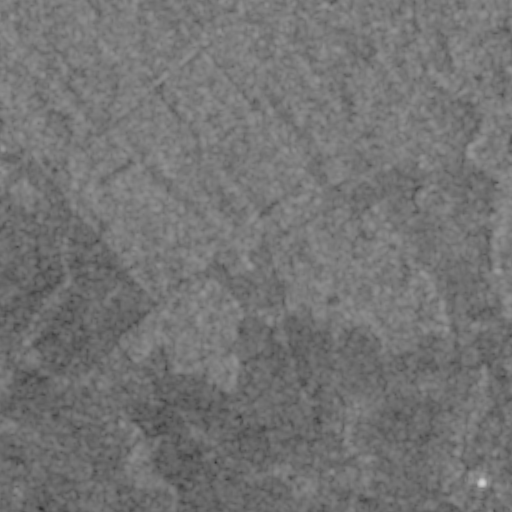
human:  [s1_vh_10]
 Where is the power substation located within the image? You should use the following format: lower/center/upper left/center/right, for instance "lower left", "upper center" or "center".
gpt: The power substation is located in the lower right of the image.
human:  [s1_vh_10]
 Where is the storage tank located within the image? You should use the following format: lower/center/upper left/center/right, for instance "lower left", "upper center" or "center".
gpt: The storage tank is located in the lower center of the image.
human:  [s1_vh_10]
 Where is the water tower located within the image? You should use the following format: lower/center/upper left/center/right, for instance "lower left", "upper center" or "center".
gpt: The water tower is located in the lower right of the image.
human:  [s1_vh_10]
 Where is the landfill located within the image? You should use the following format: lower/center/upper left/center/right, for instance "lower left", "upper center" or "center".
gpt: There is no landfill in the image.

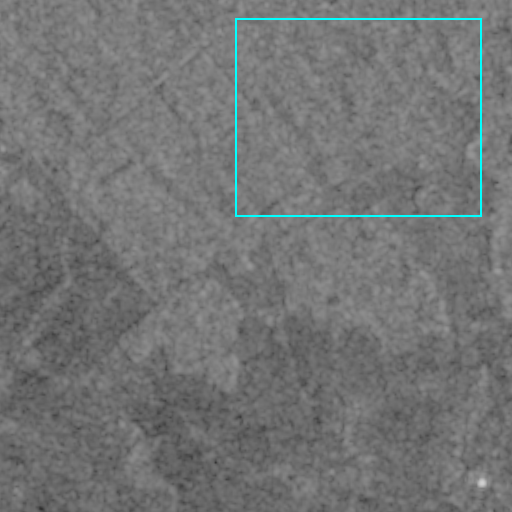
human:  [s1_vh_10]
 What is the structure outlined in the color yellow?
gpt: There is no yellow outline.
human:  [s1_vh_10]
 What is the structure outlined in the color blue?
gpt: There is no structure outlined in blue.